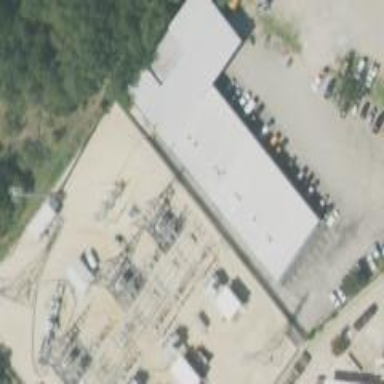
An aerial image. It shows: Switch for power supply.